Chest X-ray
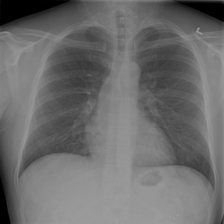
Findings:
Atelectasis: negative
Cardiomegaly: negative
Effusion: negative
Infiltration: negative
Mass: negative
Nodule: negative
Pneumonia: negative
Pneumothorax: negative
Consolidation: negative
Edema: negative
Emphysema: negative
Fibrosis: negative
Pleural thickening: negative
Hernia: negative